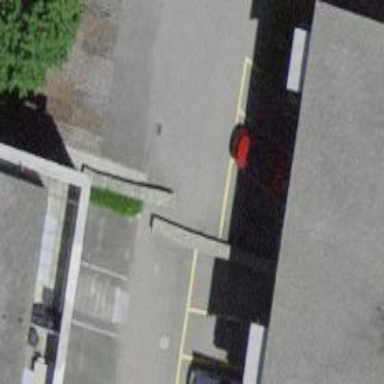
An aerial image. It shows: Block barrier.